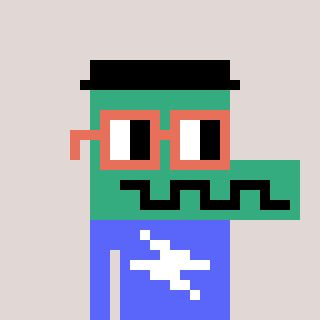
a pixel art character with square orange glasses, a crocodile-shaped head and a purple-colored body on a warm background